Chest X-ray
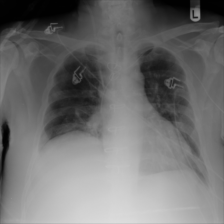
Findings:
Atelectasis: negative
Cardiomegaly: negative
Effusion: negative
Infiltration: negative
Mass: negative
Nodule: negative
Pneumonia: negative
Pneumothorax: positive
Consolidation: negative
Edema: negative
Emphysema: negative
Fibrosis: negative
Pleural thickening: negative
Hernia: negative